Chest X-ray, PA view. Patient: 59 years old, sex M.
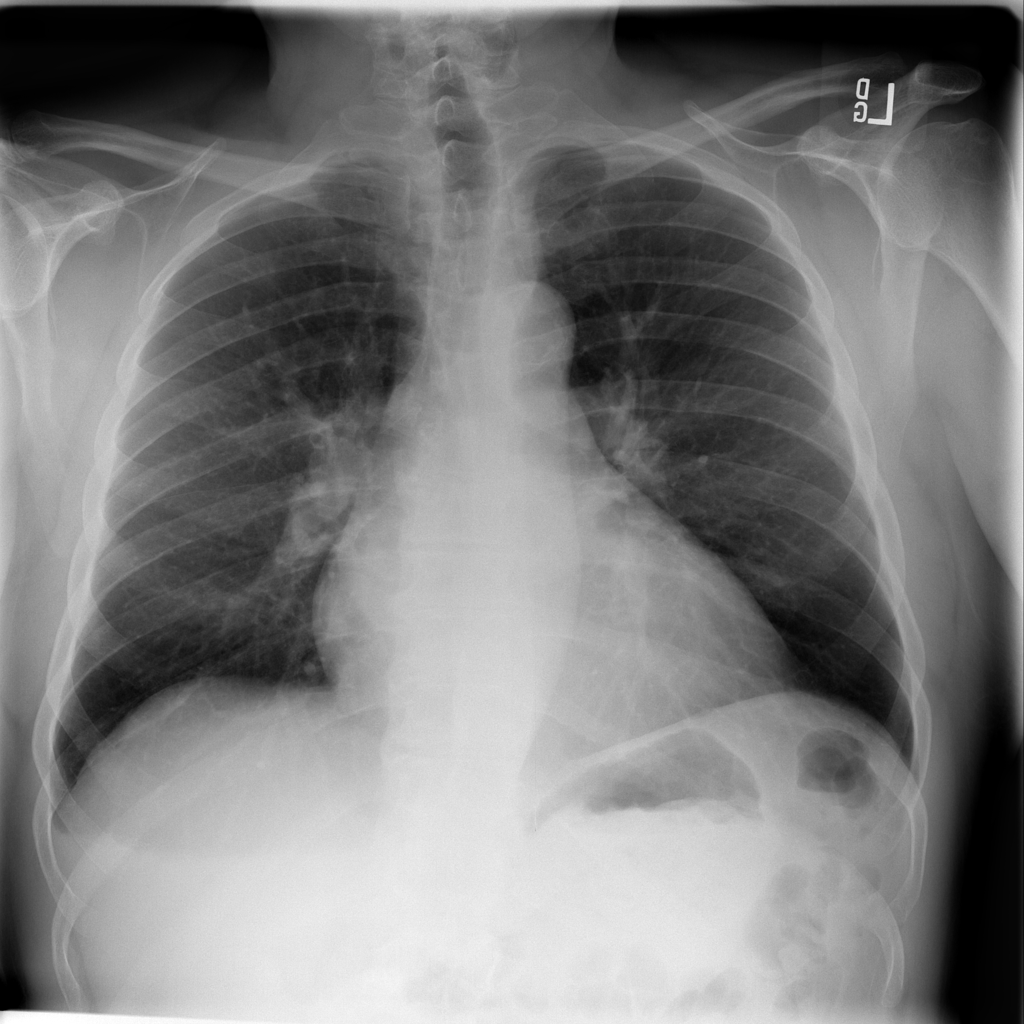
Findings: Cardiomegaly